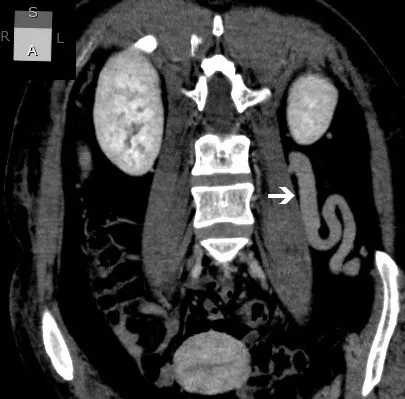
Venous angiotomography, coronal view.
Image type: radiology (ct)